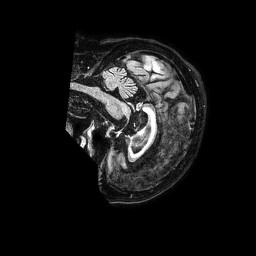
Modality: FLAIR
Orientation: sagittal
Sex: female
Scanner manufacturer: philips
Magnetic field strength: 1.5 T
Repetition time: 4.8 s
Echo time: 0.3 s